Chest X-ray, PA view. Patient: 18 years old, sex M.
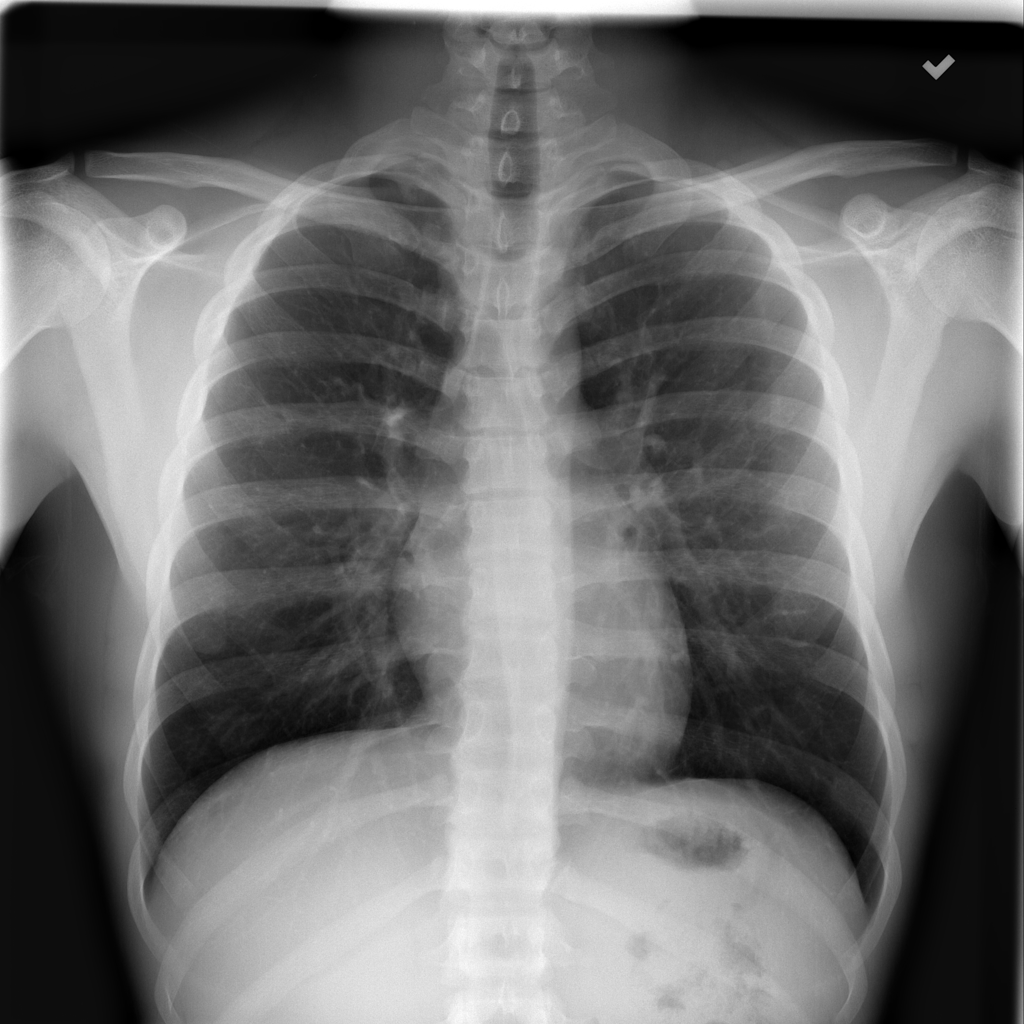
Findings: No Finding